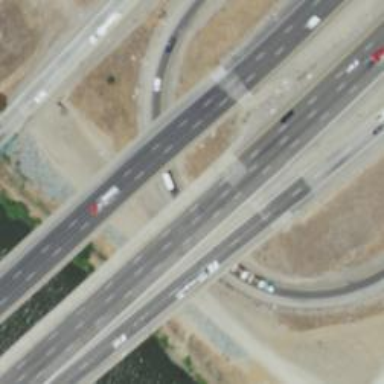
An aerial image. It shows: Motorway link.